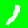
Digit: 1